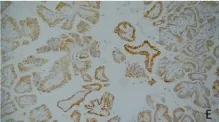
(A-F) Immunohistochemical profiles of papillary renal neoplasm with reverse polarity. AMACR(x200).
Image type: pathology (immunostaining)